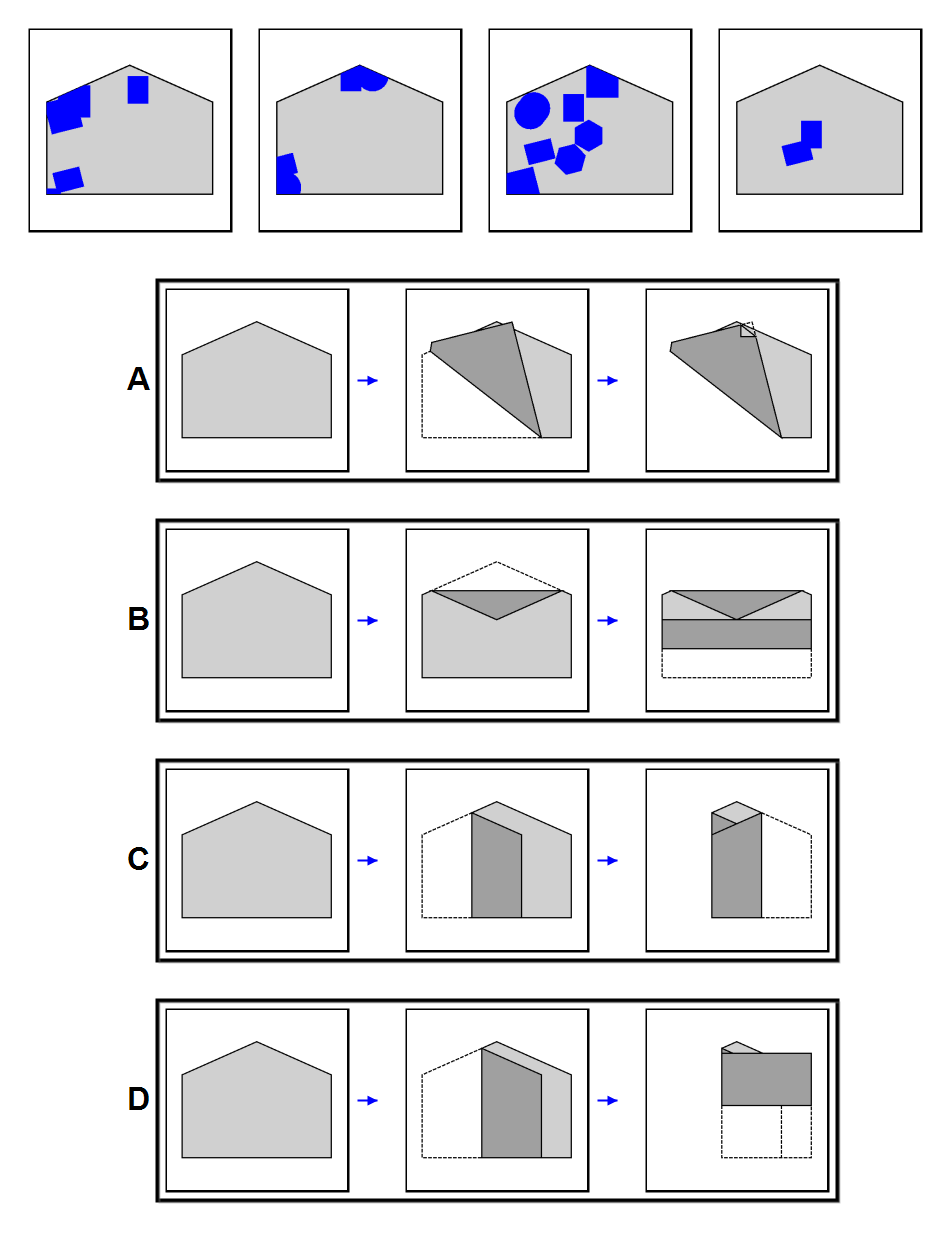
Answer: A